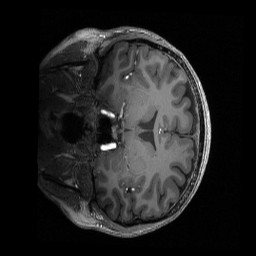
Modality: T1w
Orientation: coronal
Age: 27
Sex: female